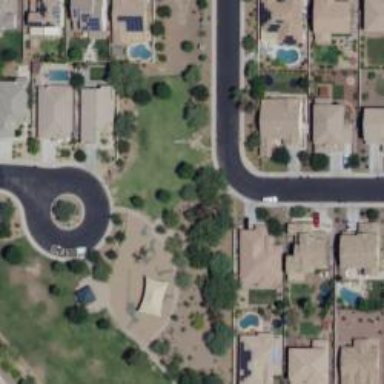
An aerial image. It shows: Asphalt road in residential area.